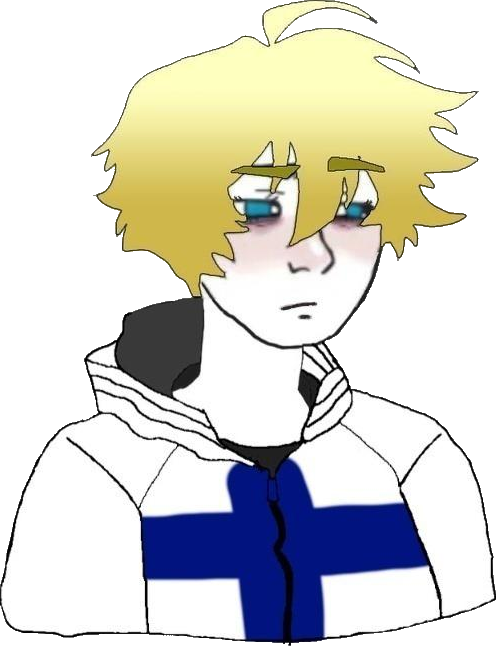
Label: 5_Twinkjak